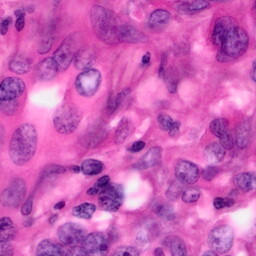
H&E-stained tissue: Pancreatic